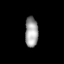
Tissue: lung
Cell type: T cells
Senescence score: 0.1619
Nuclear area (px): 388
Mean DAPI intensity: 158.456